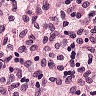
Metastatic tissue present: no